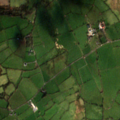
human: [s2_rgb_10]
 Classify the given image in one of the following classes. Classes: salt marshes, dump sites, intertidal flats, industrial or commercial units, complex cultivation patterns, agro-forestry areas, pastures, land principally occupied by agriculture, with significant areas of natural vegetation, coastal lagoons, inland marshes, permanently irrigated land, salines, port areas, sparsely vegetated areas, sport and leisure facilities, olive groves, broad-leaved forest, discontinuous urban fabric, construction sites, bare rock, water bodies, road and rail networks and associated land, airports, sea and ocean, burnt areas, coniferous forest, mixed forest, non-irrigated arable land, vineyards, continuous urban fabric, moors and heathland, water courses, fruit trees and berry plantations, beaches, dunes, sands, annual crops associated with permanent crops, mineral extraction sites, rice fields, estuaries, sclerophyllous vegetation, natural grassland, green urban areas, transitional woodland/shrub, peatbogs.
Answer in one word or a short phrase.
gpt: non-irrigated arable land, pastures